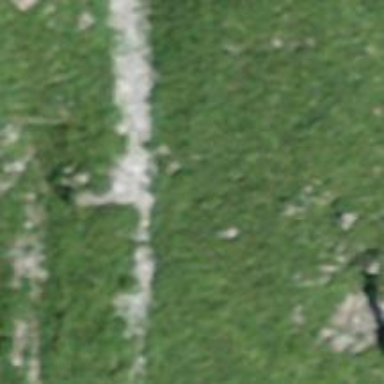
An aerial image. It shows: Cliff in nature.